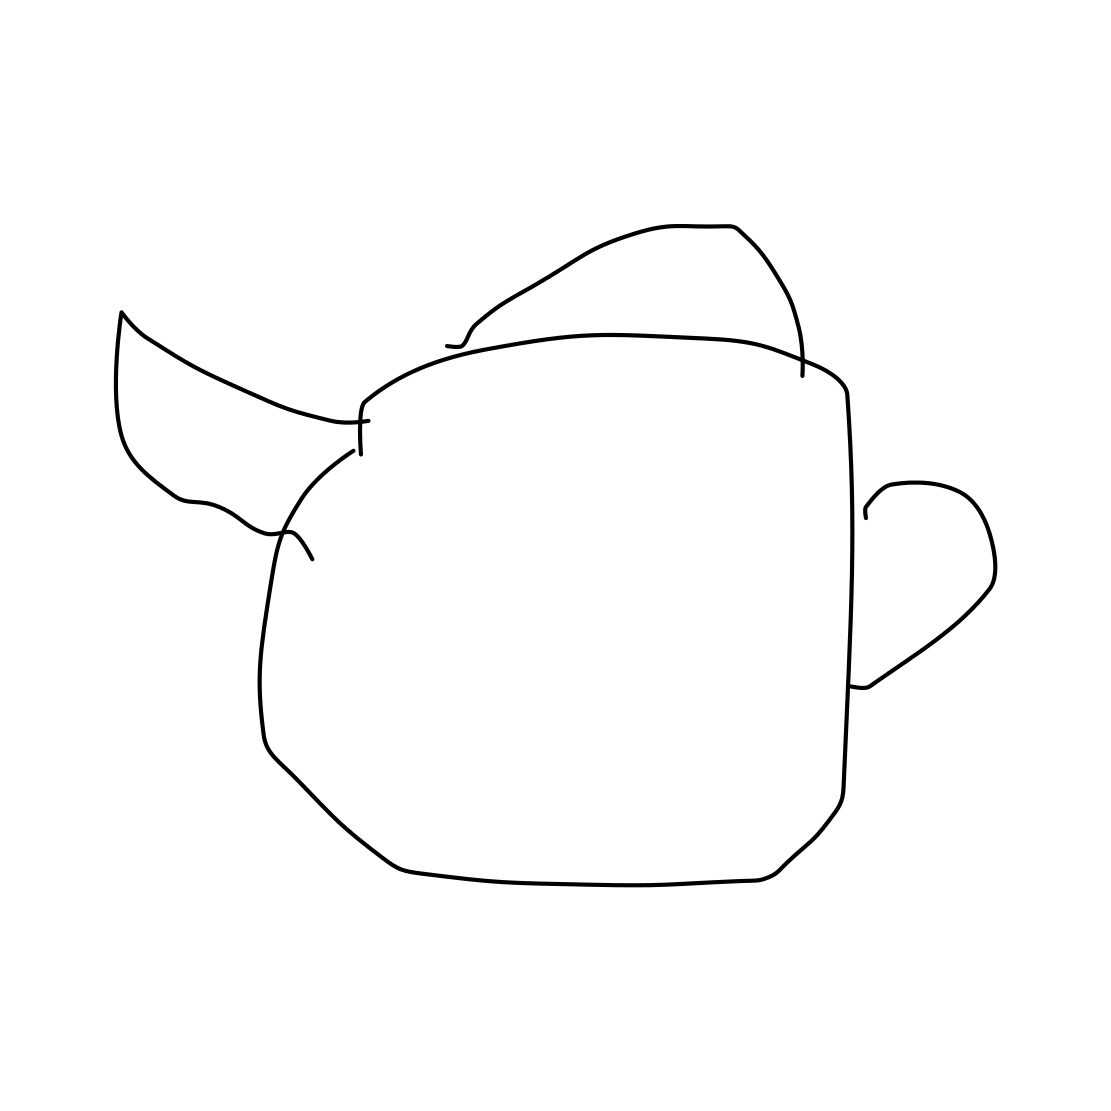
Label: teapot